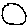
Label: moon